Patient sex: M
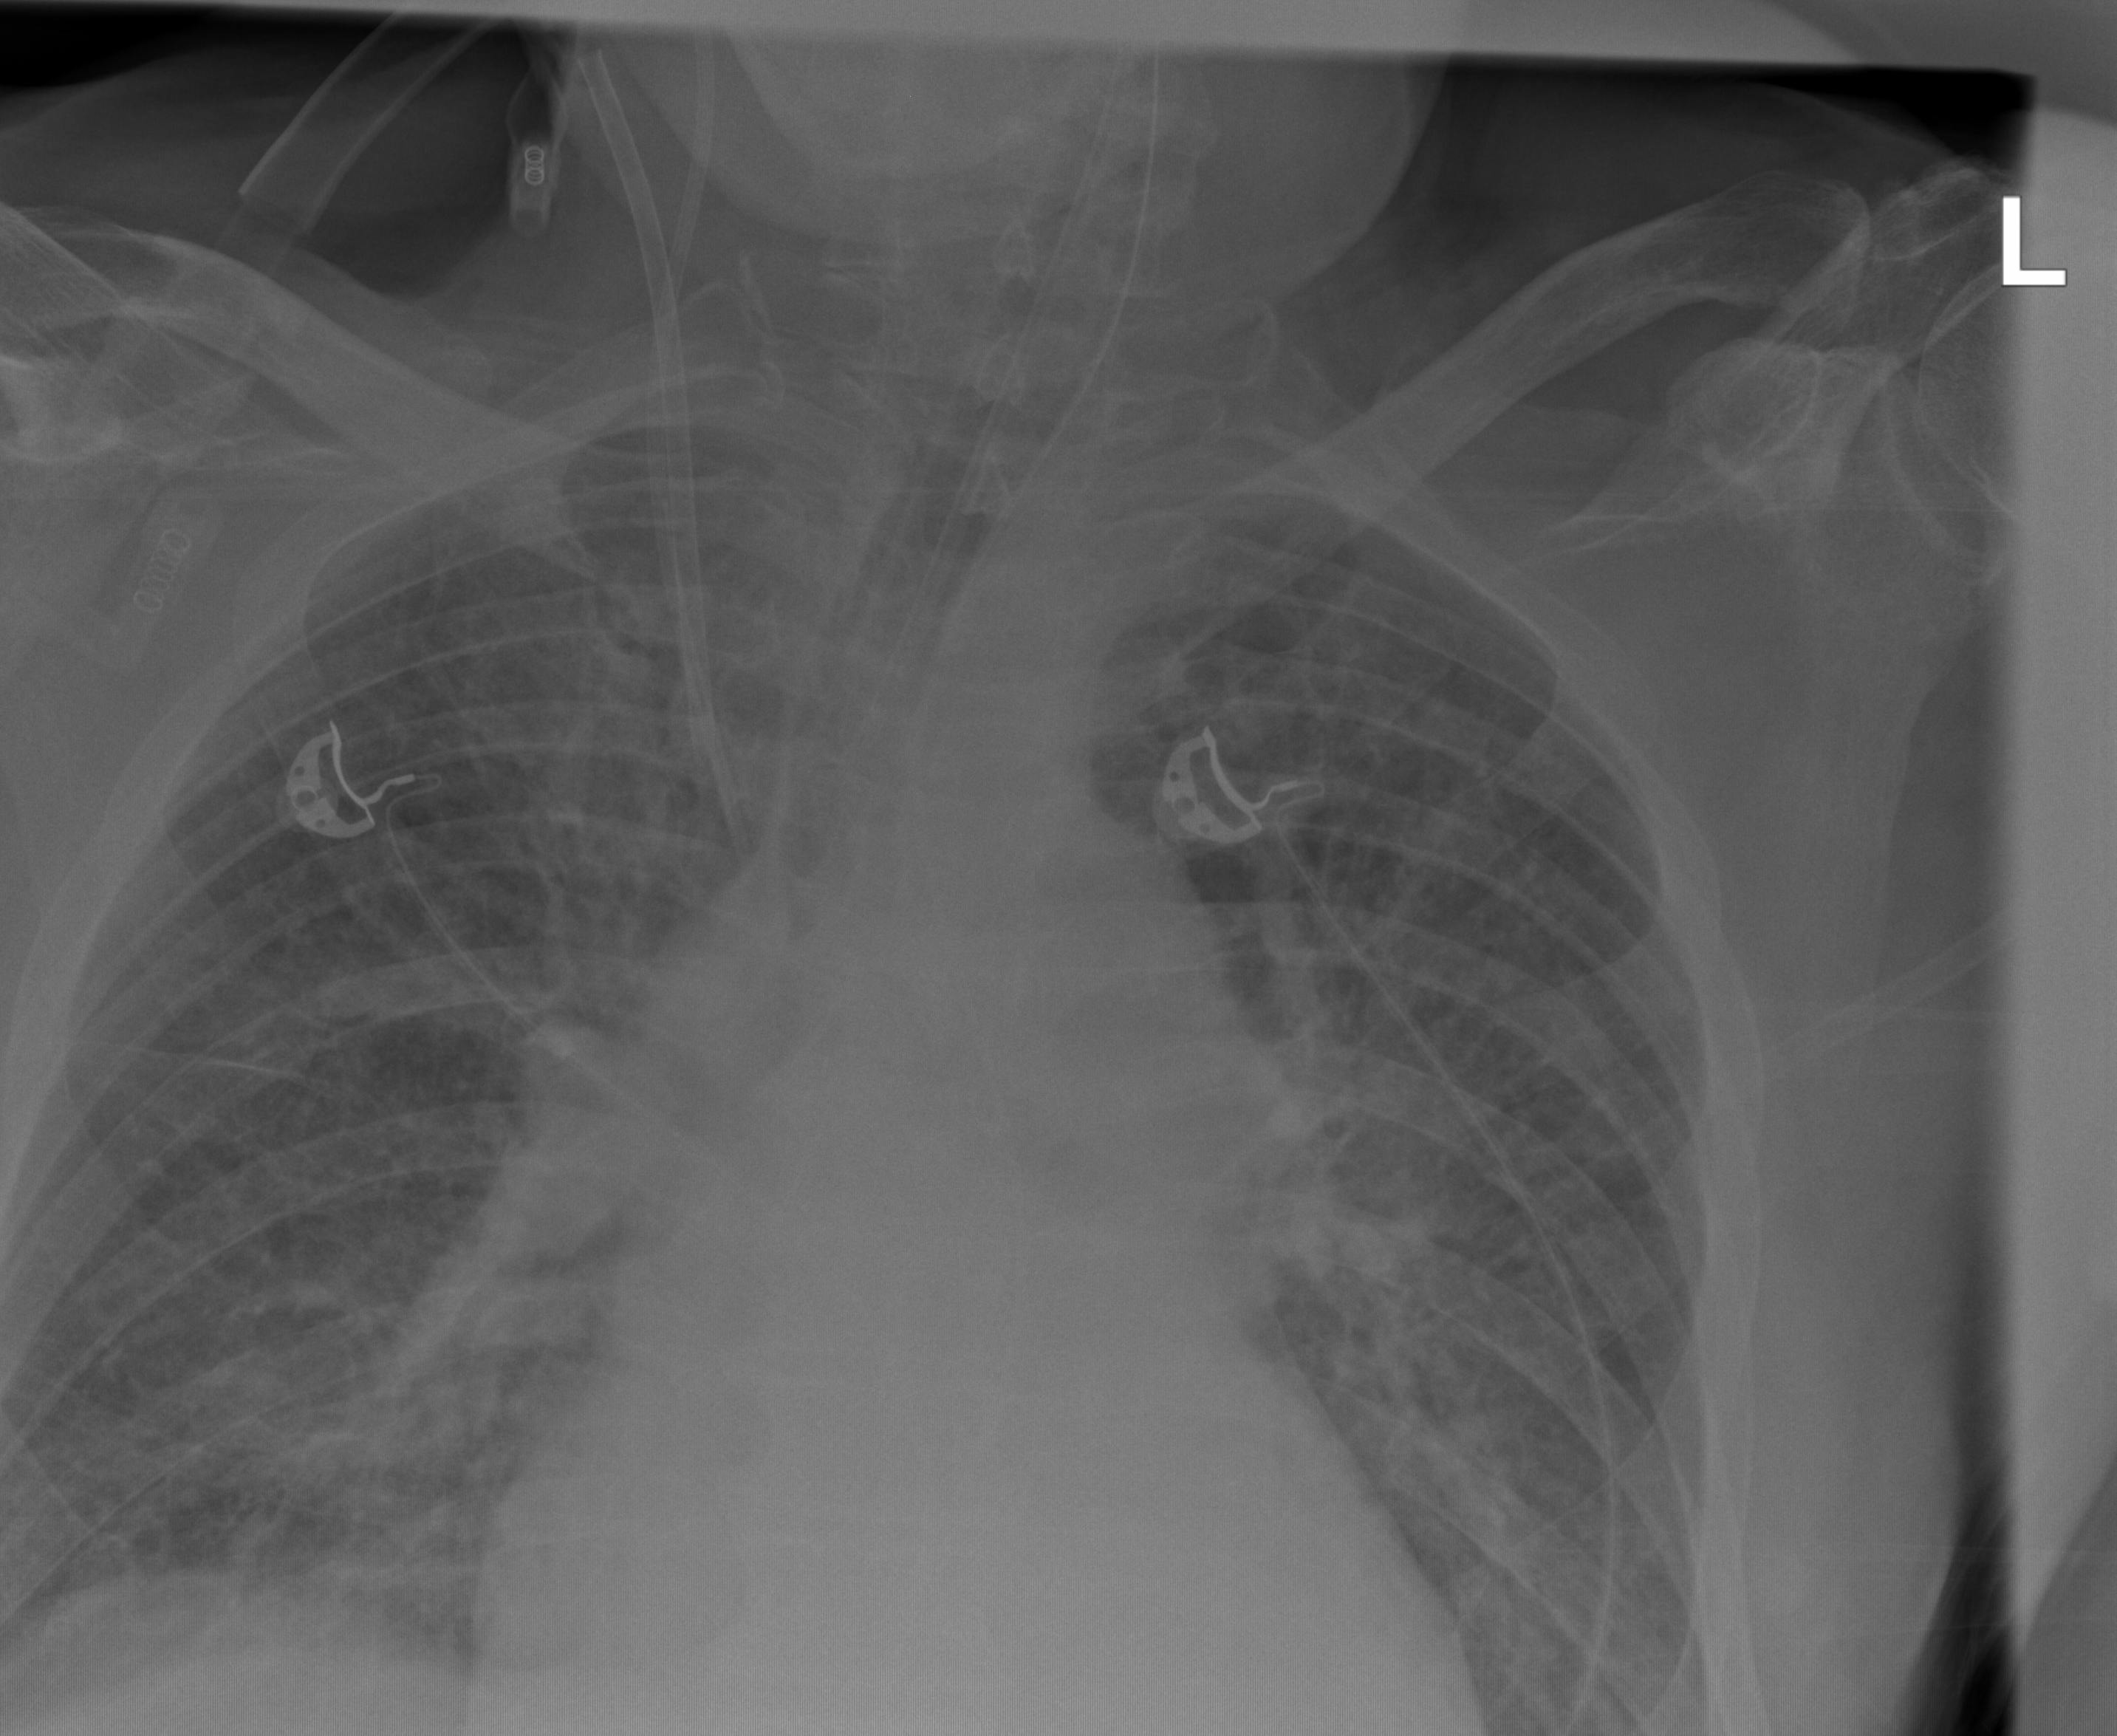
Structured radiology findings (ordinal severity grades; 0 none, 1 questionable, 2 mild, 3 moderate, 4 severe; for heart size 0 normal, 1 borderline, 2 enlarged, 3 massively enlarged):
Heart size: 2
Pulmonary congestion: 2
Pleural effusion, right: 1
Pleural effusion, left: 0
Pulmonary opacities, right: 0
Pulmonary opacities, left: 0
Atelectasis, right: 0
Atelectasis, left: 0